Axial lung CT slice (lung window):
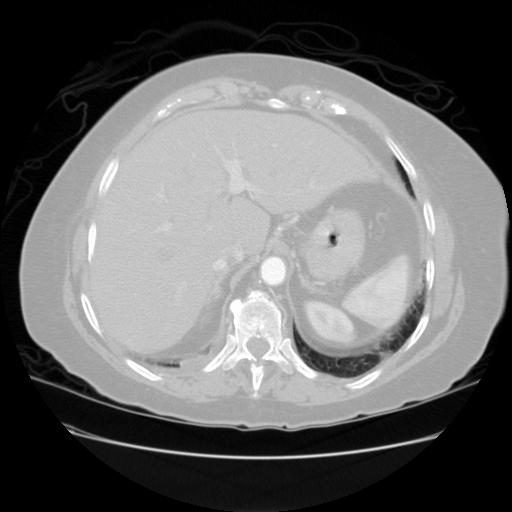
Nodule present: no